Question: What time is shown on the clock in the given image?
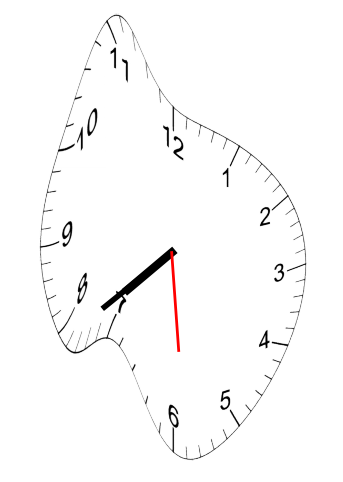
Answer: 07:38:29